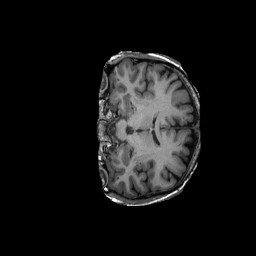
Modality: T1w
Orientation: coronal
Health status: ill
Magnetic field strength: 3 T